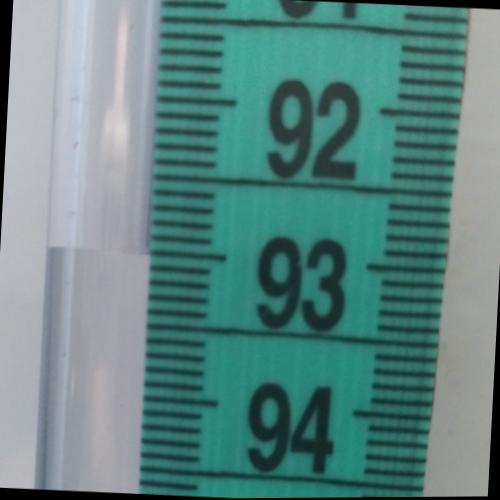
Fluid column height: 93.0 cm